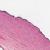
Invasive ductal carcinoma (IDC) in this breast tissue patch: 0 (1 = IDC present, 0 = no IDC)